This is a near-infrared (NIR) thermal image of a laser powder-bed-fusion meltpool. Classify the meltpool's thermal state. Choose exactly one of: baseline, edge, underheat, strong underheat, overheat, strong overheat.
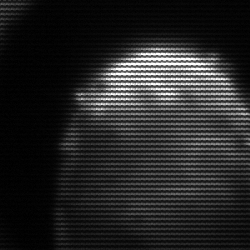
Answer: edge